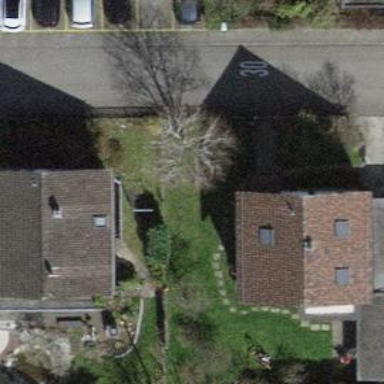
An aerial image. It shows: Building with tile roof.